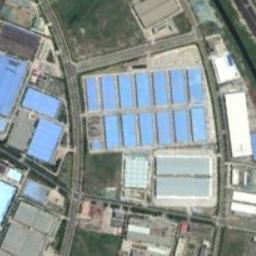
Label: industrial_area